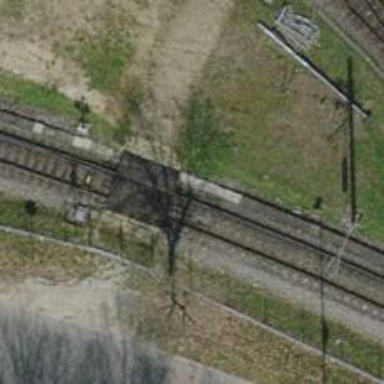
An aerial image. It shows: Tram crossing on the railway.